Sex: F
Age: 66
Scanner: Avanto
Primary tumour origin: Ca Mammae
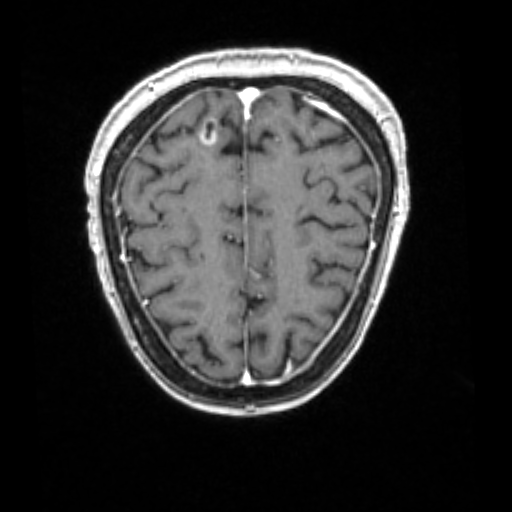
Segmented lesion volume (cc): 1.974
Number of lesion components: 3